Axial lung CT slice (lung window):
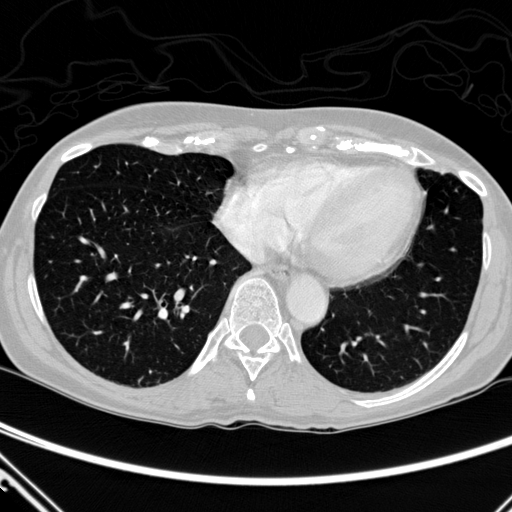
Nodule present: no